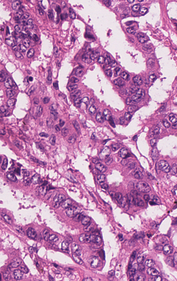
Tumor epithelial tissue: yes
Tumor-associated stroma tissue: yes
Normal tissue: no